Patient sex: M
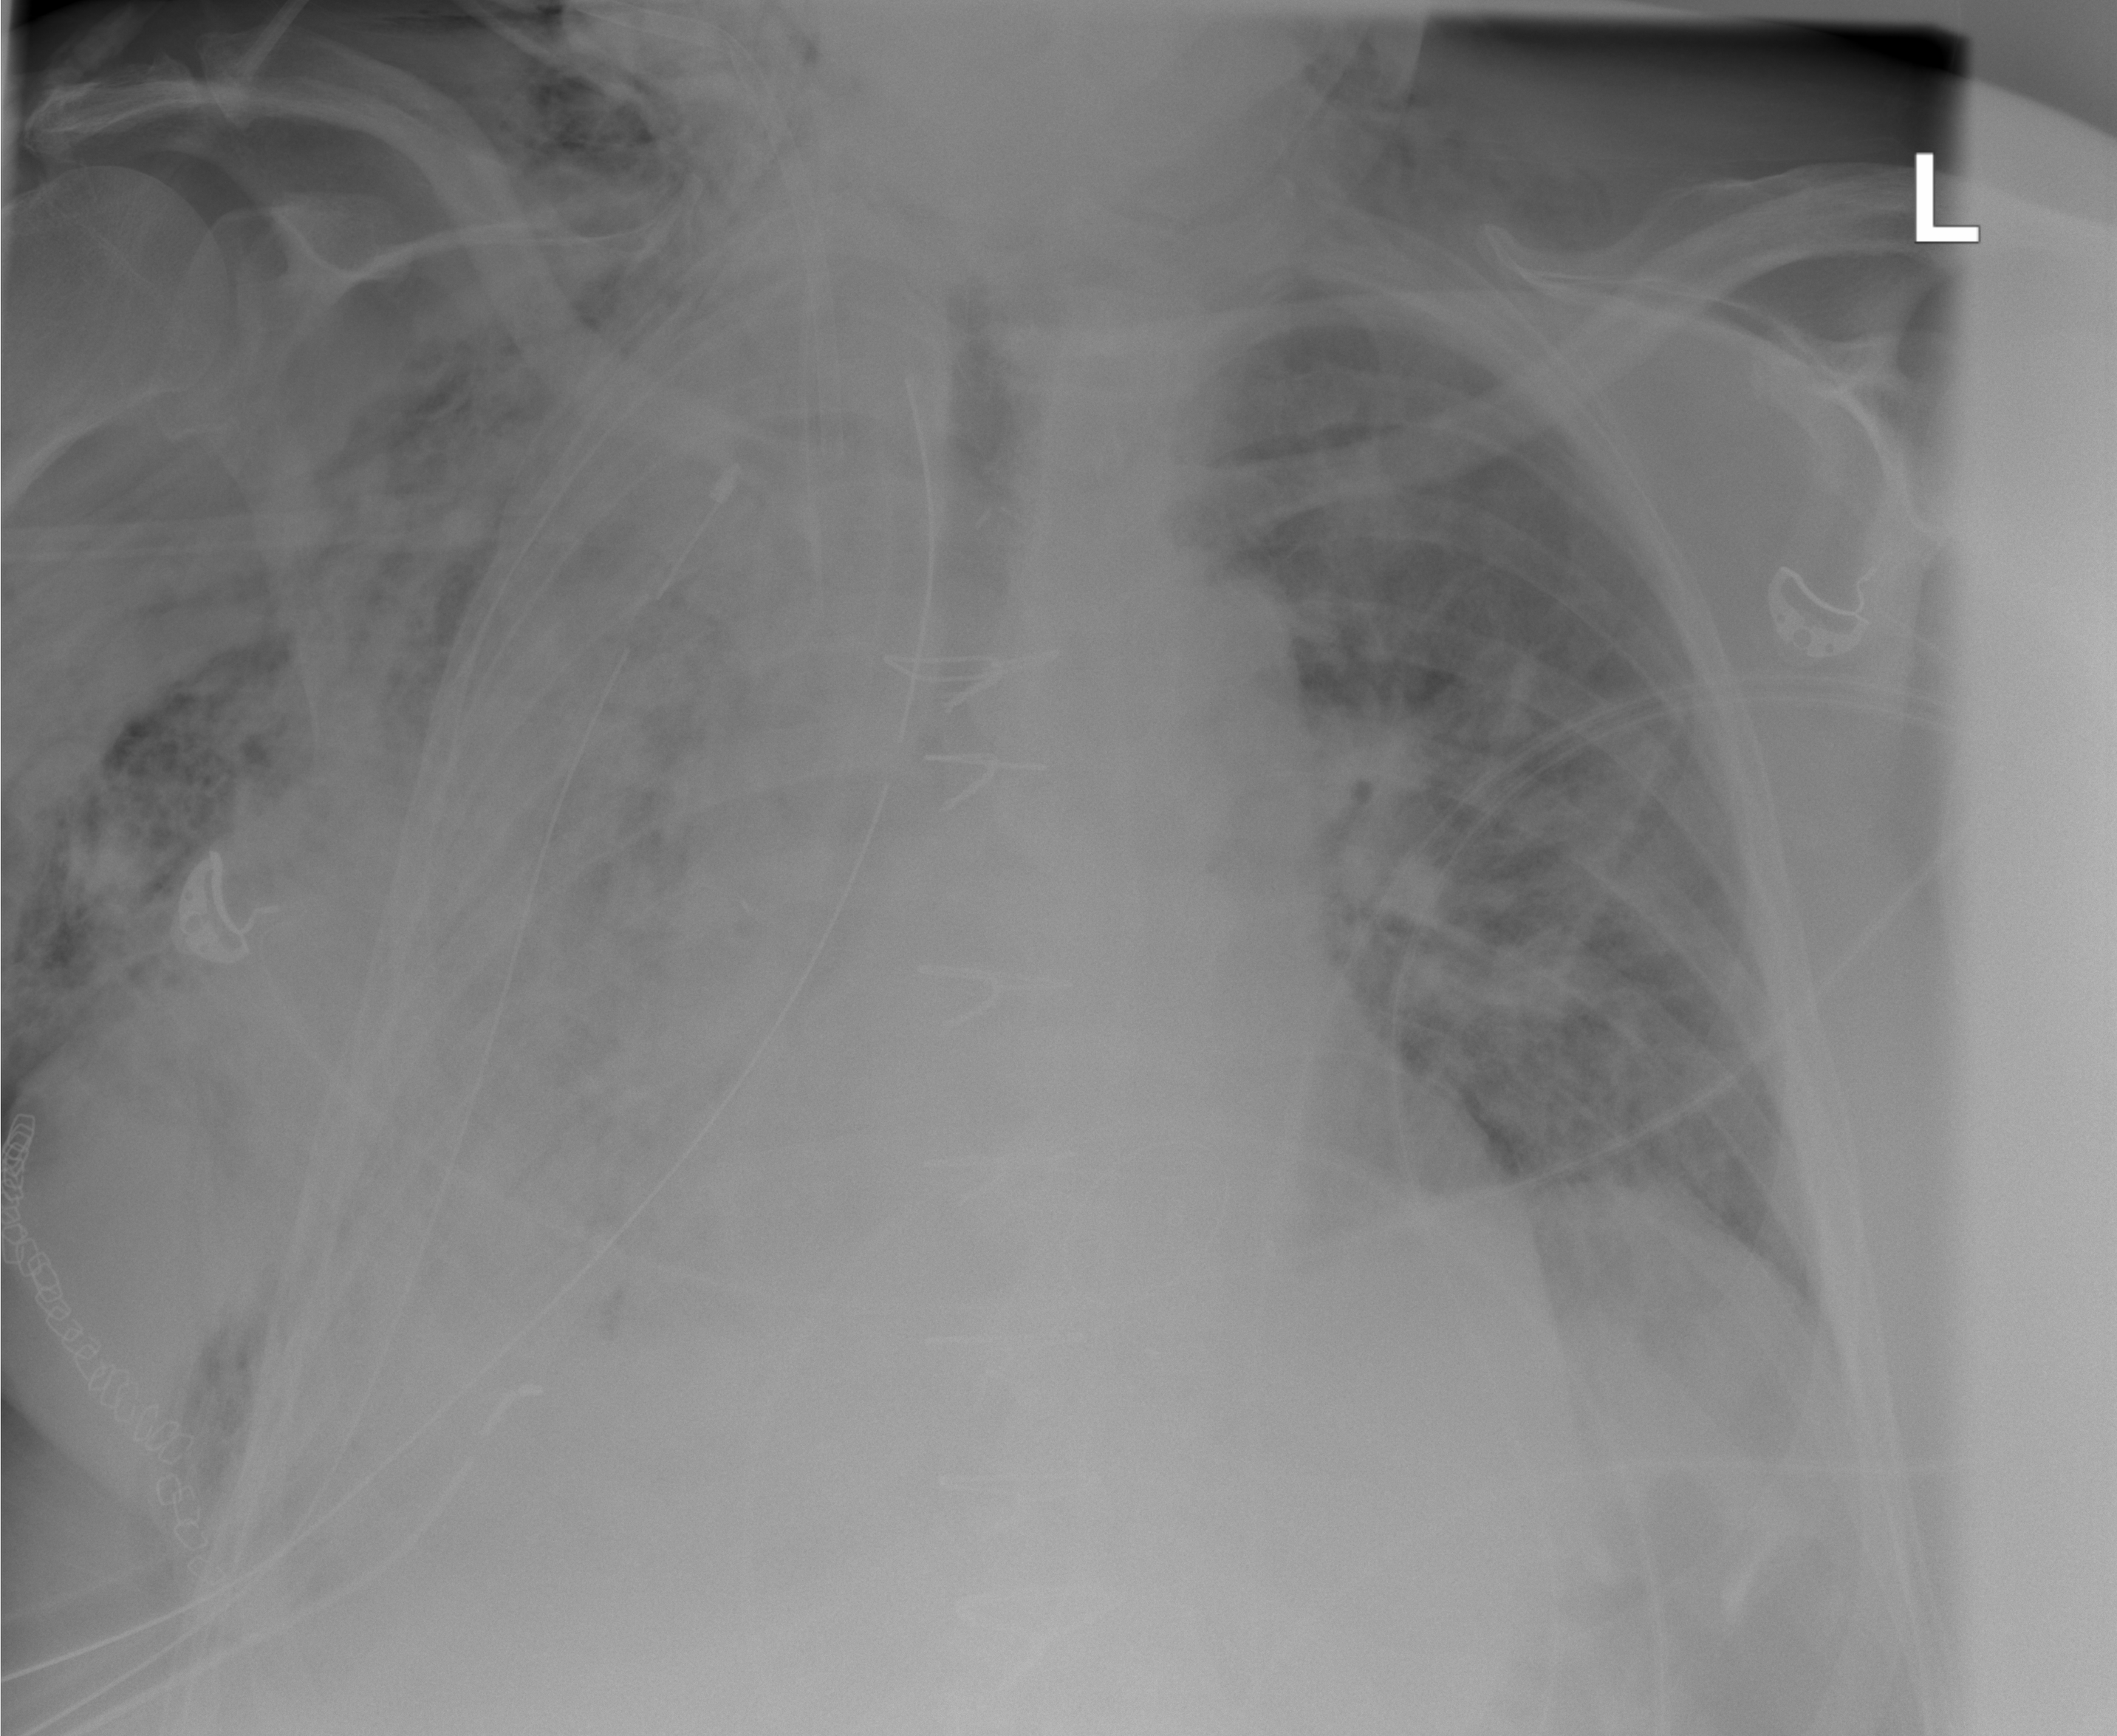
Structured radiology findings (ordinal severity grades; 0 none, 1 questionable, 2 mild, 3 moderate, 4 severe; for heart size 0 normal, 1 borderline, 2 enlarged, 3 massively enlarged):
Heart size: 2
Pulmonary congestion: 2
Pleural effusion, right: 4
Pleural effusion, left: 0
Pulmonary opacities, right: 4
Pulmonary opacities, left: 3
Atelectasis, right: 4
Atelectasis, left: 2